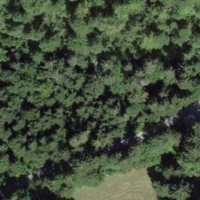
EUNIS habitat code: 44
Species observed at this site:
Salvia glutinosa